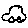
Label: car